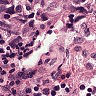
Metastatic tissue present: yes